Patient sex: M
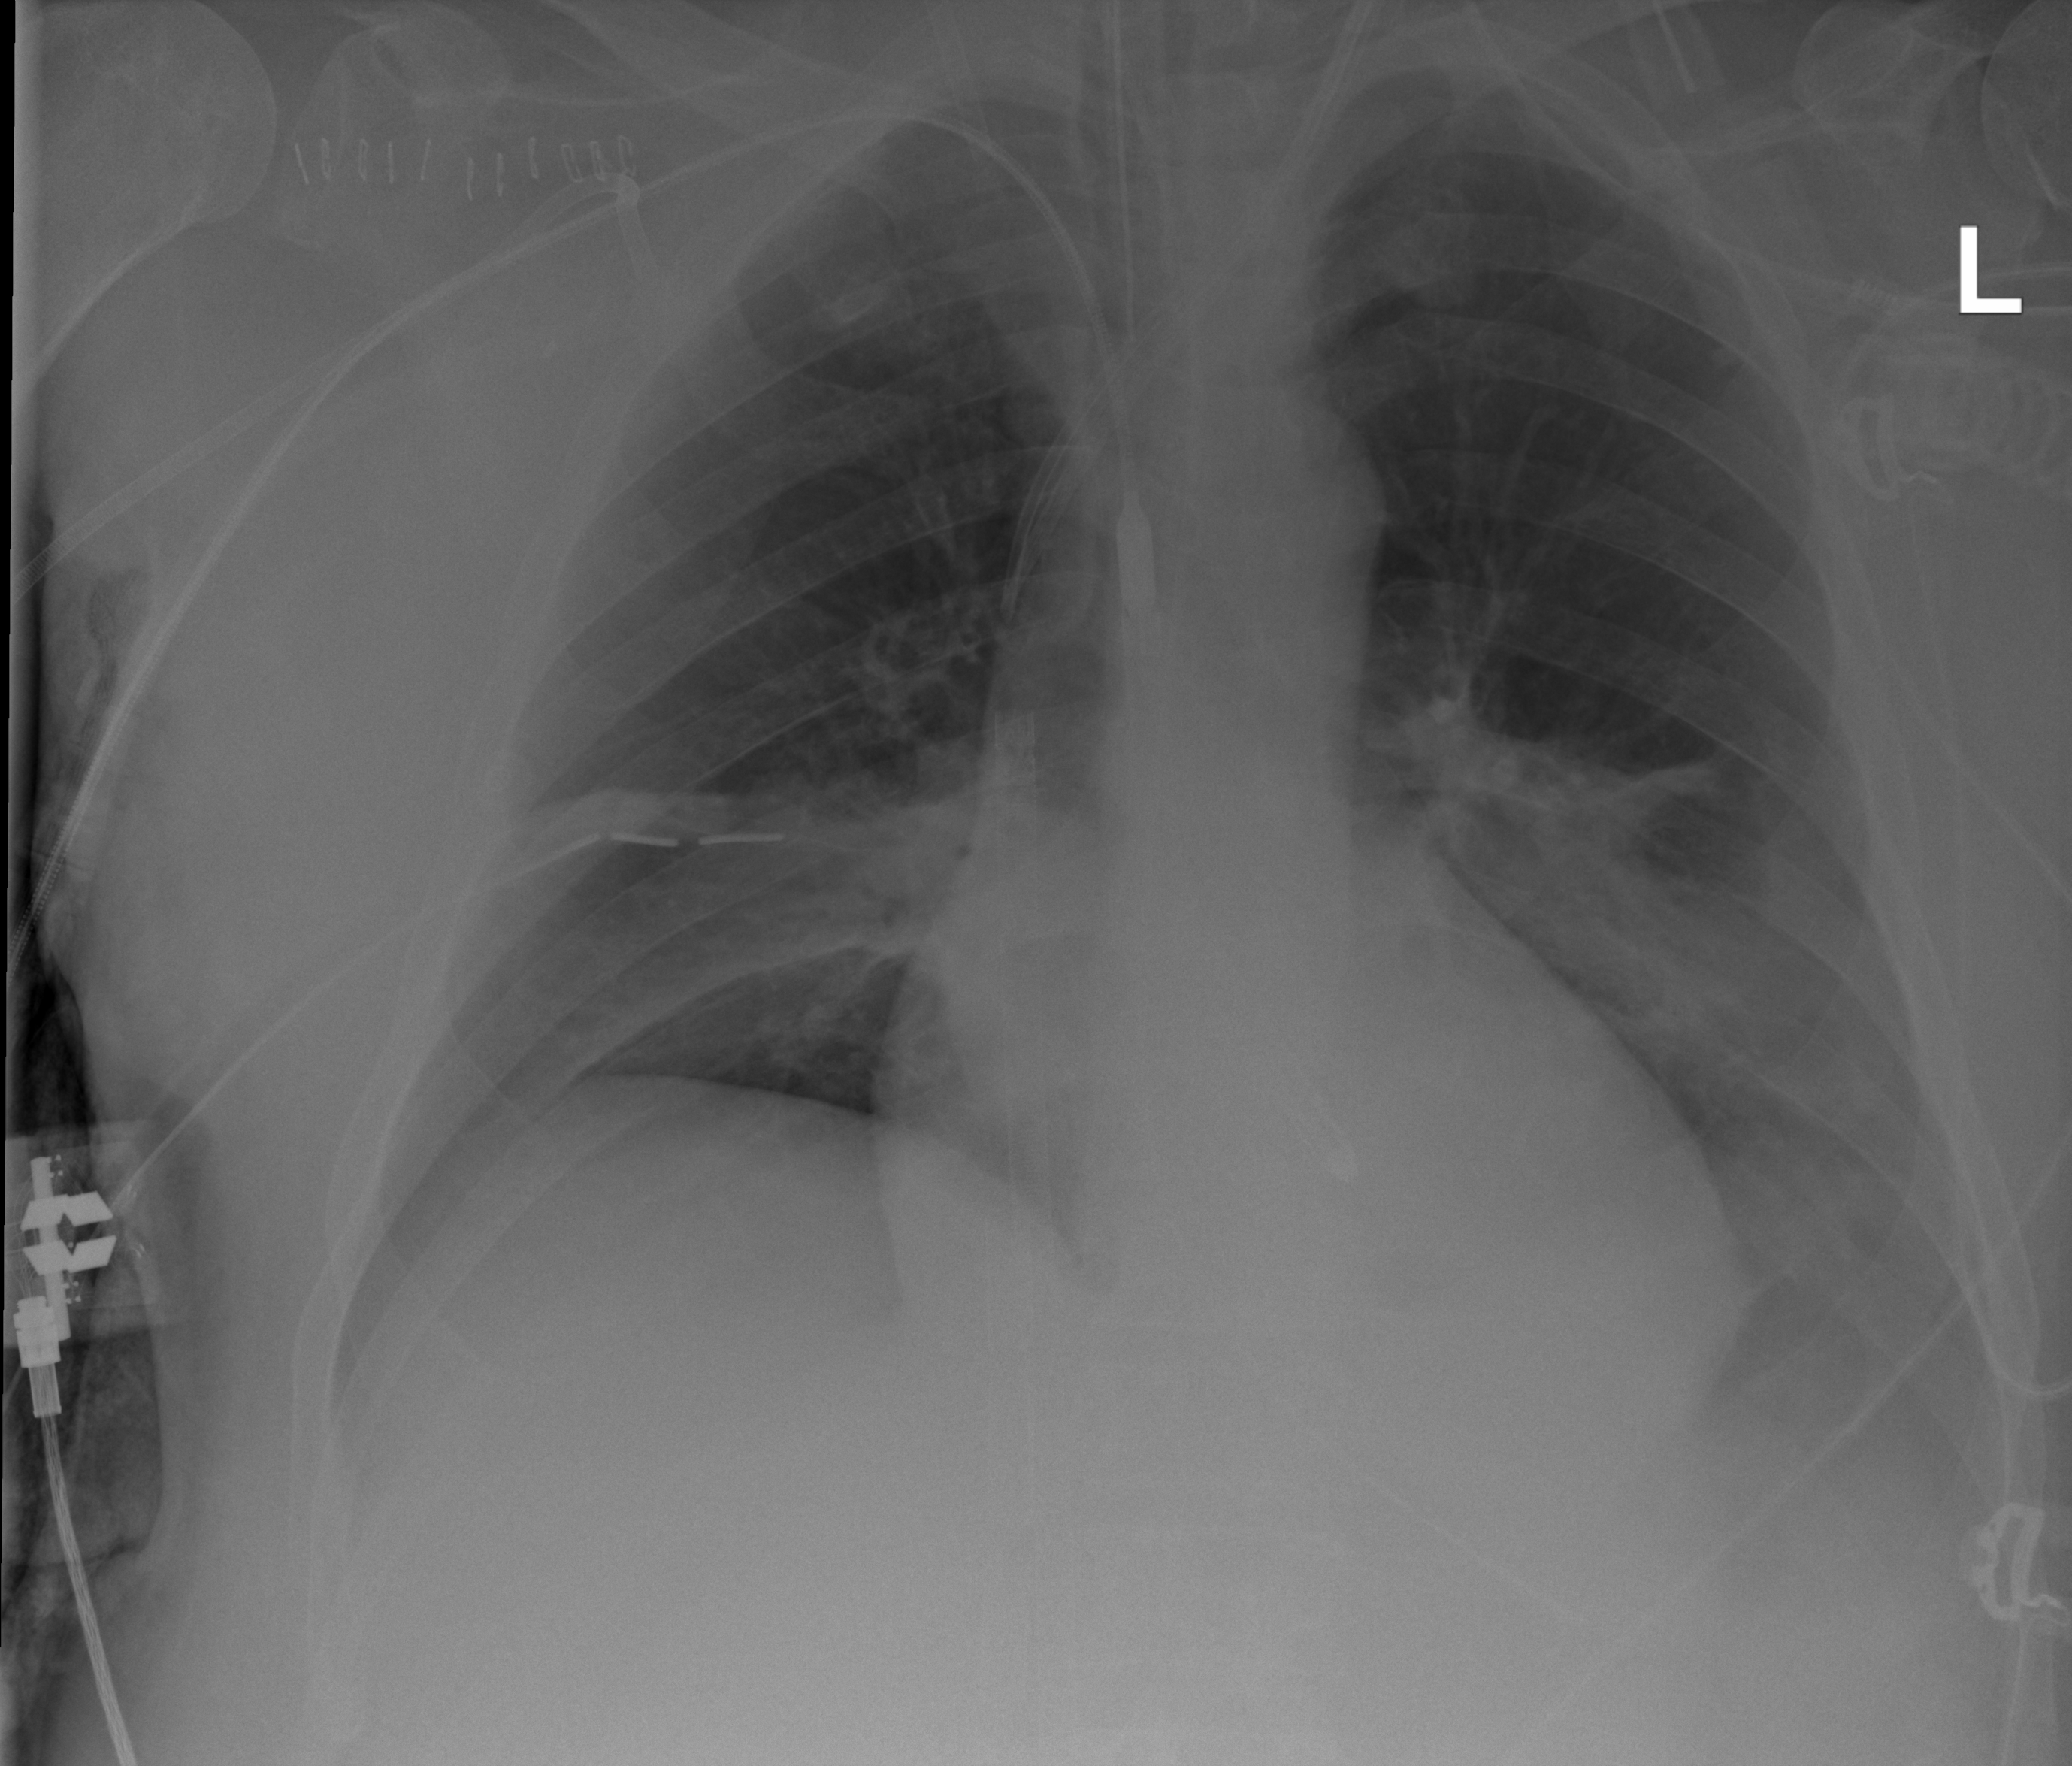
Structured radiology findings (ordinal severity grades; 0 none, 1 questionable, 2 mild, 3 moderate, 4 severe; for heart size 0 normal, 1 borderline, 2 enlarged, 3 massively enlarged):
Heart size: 0
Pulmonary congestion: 2
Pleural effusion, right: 0
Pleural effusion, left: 3
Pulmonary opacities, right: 0
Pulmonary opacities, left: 0
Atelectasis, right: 3
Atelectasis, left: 2